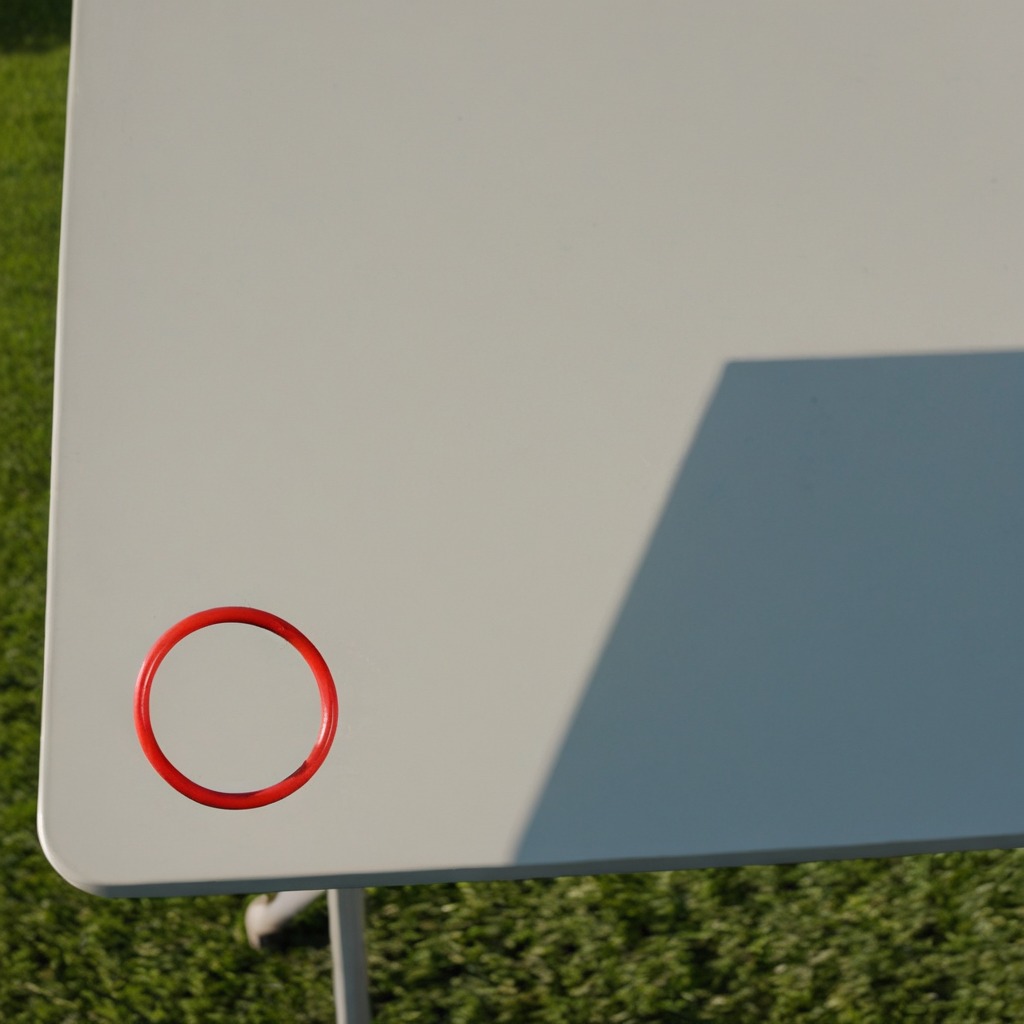
A rubber O-ring is lying on the textured surface of the table.